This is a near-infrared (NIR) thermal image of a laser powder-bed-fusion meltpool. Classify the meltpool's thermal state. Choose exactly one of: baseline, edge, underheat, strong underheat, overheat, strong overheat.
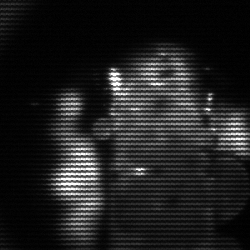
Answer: strong underheat